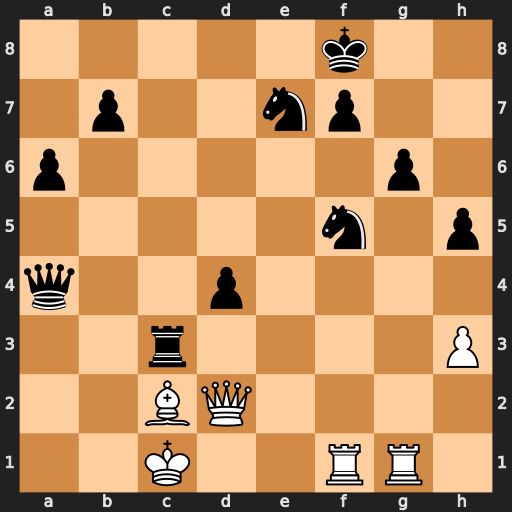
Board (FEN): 5k2/1p2np2/p5p1/5n1p/q2p4/2r4P/2BQ4/2K2RR1
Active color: w
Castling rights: -
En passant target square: -
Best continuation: Qxc3 dxc3 Bxa4